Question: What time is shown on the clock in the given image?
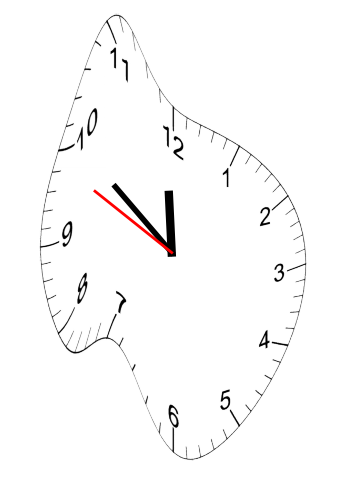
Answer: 11:50:49